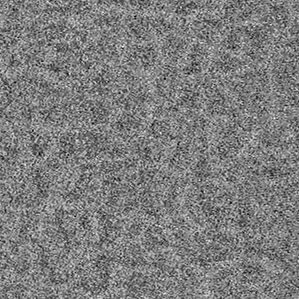
Label: frost